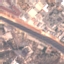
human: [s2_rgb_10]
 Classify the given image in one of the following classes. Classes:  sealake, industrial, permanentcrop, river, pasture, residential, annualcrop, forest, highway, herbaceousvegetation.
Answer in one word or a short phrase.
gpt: Highway